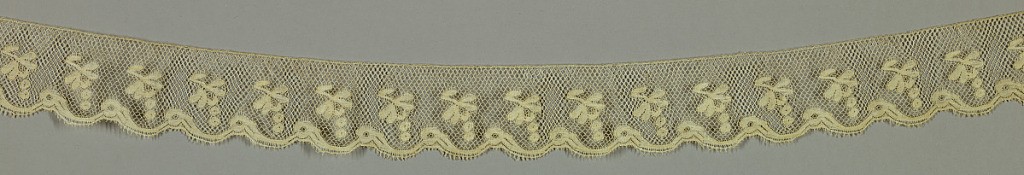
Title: Border
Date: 19th century
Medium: linen Technique: bobbin lace (Valenciennes diamond ground)
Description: Detached flower form on diamond mesh; scalloped scalloped border.